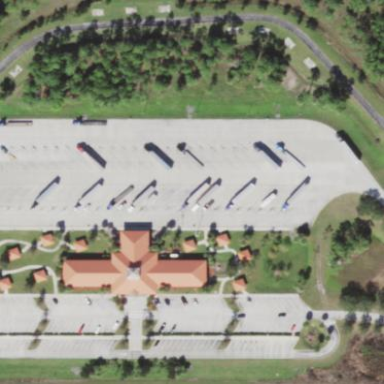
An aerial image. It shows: Rest area along the road.